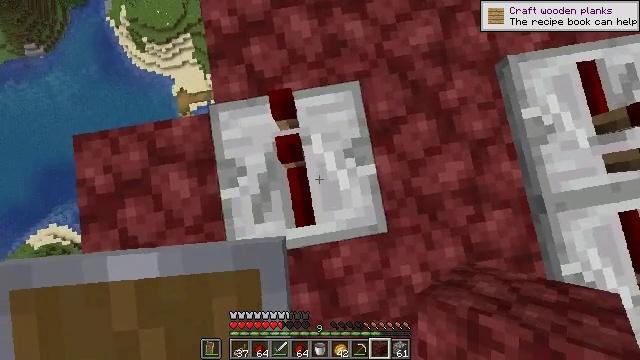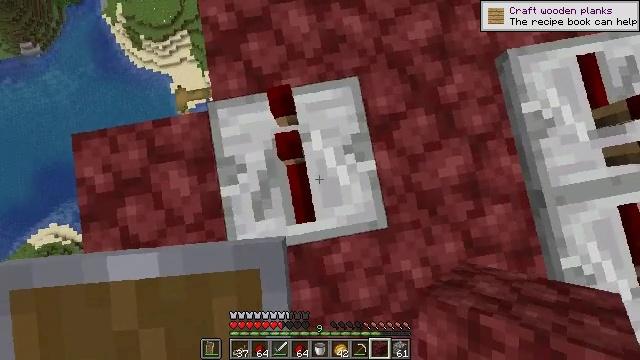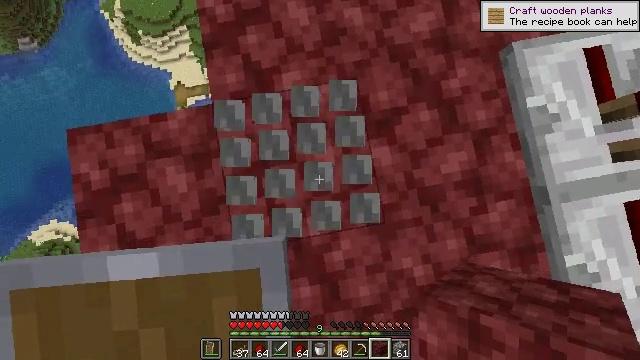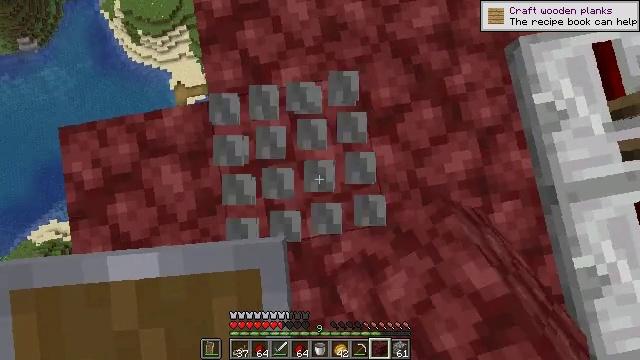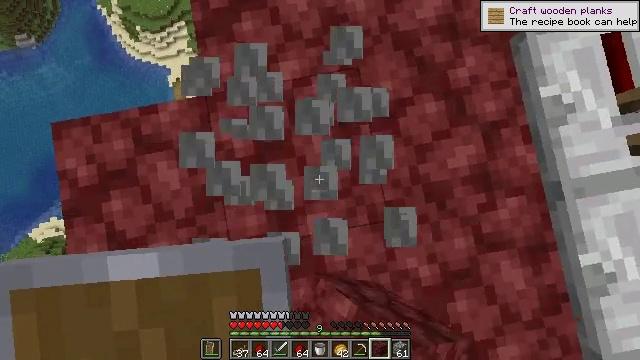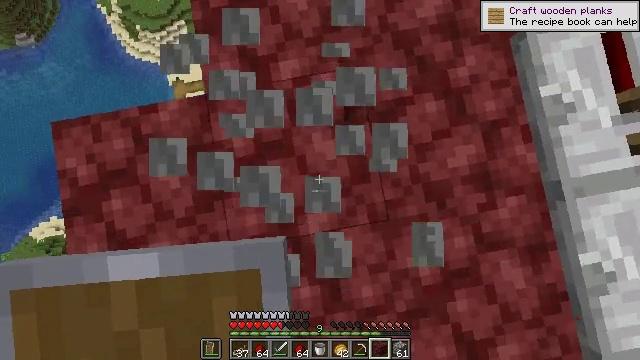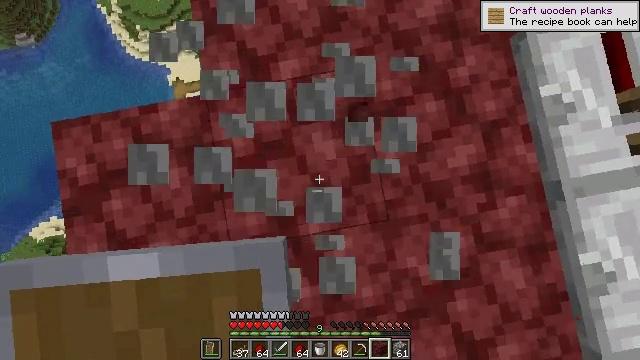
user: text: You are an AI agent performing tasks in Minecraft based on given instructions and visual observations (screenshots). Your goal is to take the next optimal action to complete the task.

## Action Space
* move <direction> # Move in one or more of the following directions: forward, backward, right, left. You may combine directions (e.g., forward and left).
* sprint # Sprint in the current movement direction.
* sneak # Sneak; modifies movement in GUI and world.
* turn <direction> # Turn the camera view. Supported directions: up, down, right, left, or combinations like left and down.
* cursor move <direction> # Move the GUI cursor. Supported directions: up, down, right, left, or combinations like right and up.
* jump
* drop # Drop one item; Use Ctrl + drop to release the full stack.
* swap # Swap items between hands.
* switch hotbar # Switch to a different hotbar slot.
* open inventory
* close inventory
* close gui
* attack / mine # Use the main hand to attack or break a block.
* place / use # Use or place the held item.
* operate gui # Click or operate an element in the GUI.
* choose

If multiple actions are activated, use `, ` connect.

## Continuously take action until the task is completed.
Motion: motion action
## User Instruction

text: Gather the repeater by attacking it.
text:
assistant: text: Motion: no_op
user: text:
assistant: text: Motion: attack / mine
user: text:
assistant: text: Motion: attack / mine
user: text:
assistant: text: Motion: no_op
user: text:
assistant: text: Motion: no_op
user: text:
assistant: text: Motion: no_op
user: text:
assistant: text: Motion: no_op